Field crop: maize
Growth stage: 2
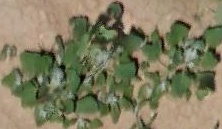
Species: chenopodium